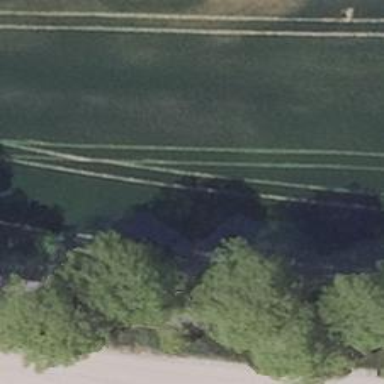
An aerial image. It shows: Row of deciduous broadleaved trees.